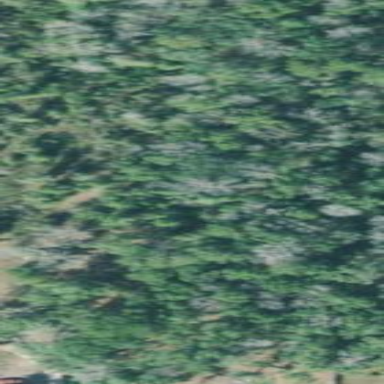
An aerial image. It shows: Mixed woodland with various types of leaves.